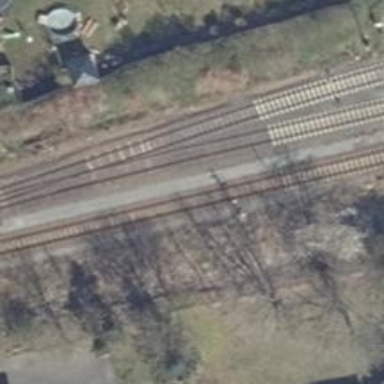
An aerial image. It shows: Wedge used for railway derailment.